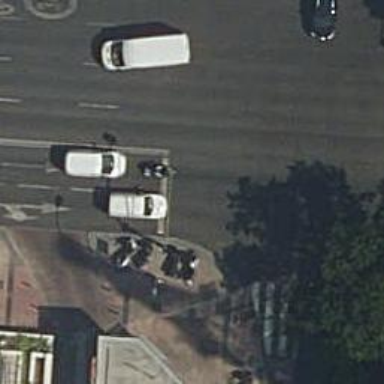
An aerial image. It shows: Primary highway with asphalt surface. It includes shared cycle lane.